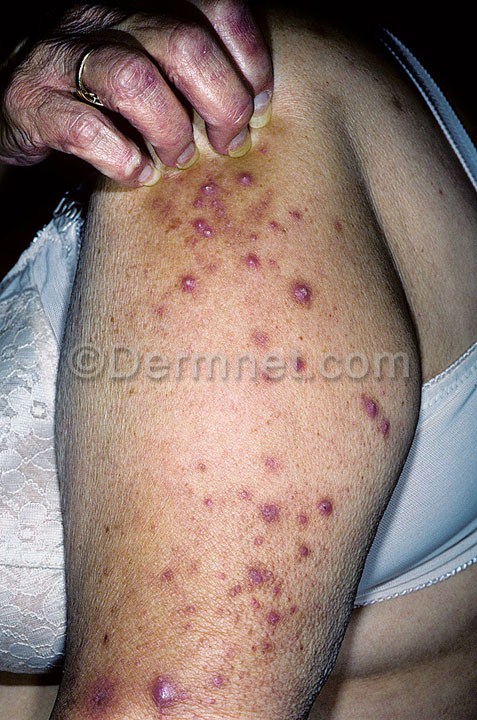
Disease: Eczema Photos